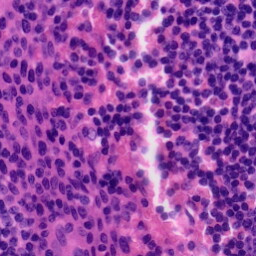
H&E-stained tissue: Tonsil